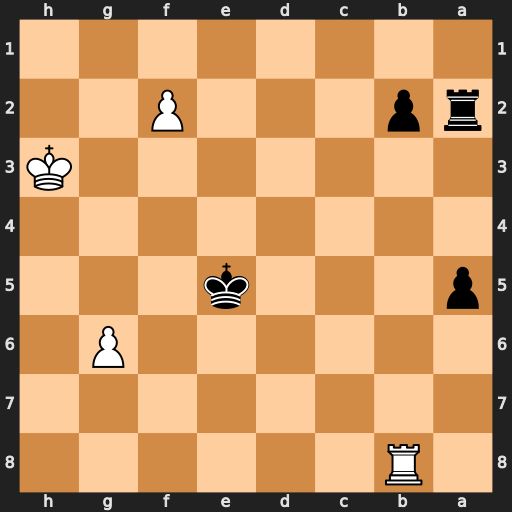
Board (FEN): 1R6/8/6P1/p3k3/8/7K/rp3P2/8
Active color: b
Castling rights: -
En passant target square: -
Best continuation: Kf6 Rb6+ Kg7 f4 a4 Kg4 a3 f5 Ra1